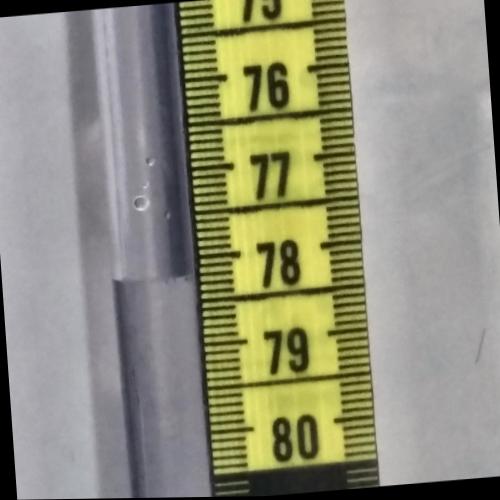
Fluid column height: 78.2 cm